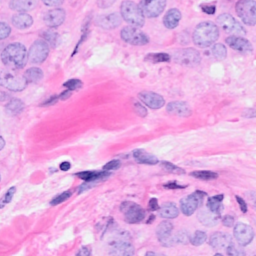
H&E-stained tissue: Breast